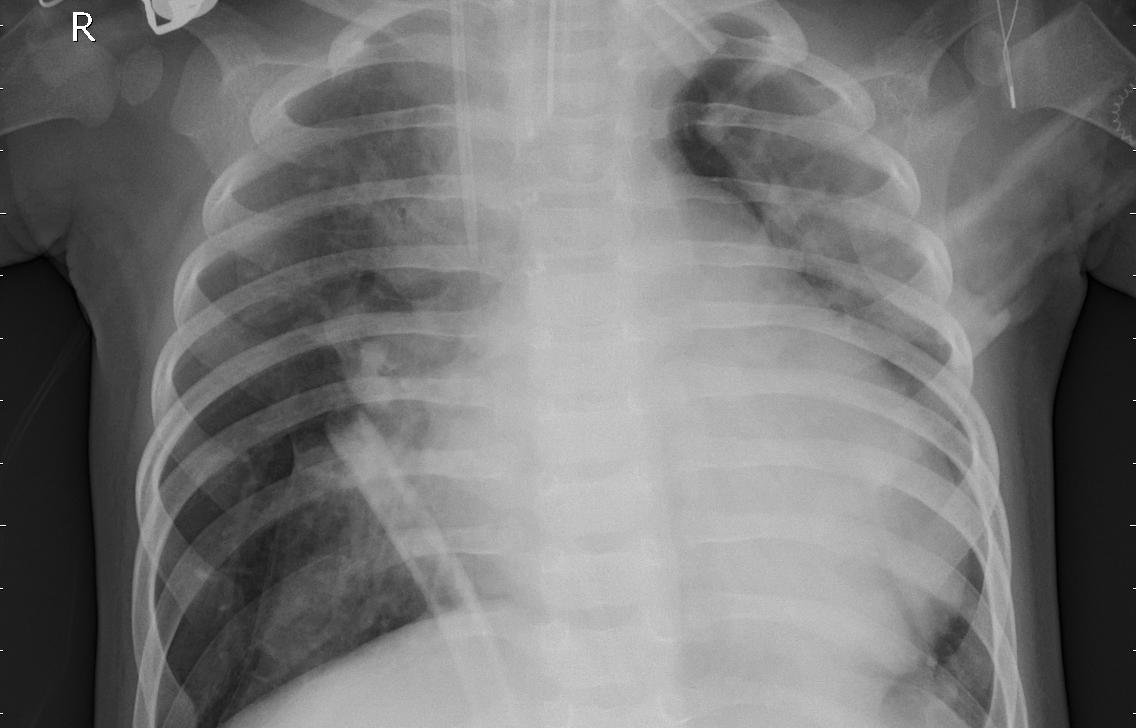
Diagnosis: PNEUMONIA